Field crop: maize
Growth stage: 2
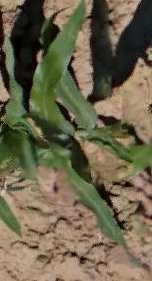
Species: maize